Question: So I've been messing around with the my companies SharePoint website attempting to fix some things that have been broken since we transitioned to it a month ago. One of the things that my users want, is a control that we see on the internet.

The issue, is that I can't for the life of me figure out how to put these two controls back into the webpage. From what I can tell, when you create a SharePoint page they are in the 'Newsfeed' page by default and the page itself is called default.aspx. However the only thing that is in our default.aspx is the company newsfeed itself.
I've already tried to revert the page, which didn't do anything. I've also found the Control_TagFeed.html and .js pages, but I'm not really sure where I should be adding those. Any tips / explanations will be appreciated. Ideally you'll know where I can find these two items as a webpart that I can download since I'll know what to do with those.
Thank you in advance.
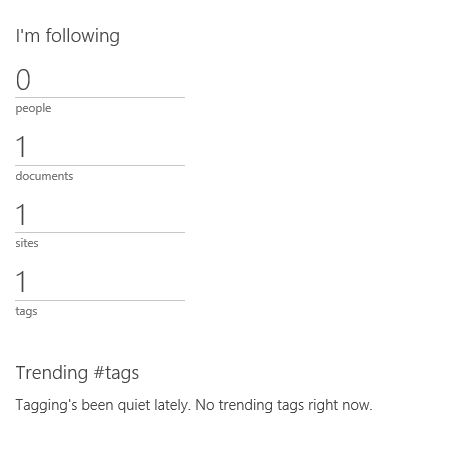
Answer: So it turns out that each one has a web part associated with it. I haven't been able to find the 'Whats Happening' web part (the top part). The bottom one however is called 'Analytics Hash Tag' web part and I found out how to add it from the following link. <URL>
At the bottom of that page there is the section called Add a component to the Web Part Gallery. That section tells you how to find all the web parts that you can add to your page, and for me the Analytics hash tag web part was one that I could add.